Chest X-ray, AP view. Patient: 42 years old, sex M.
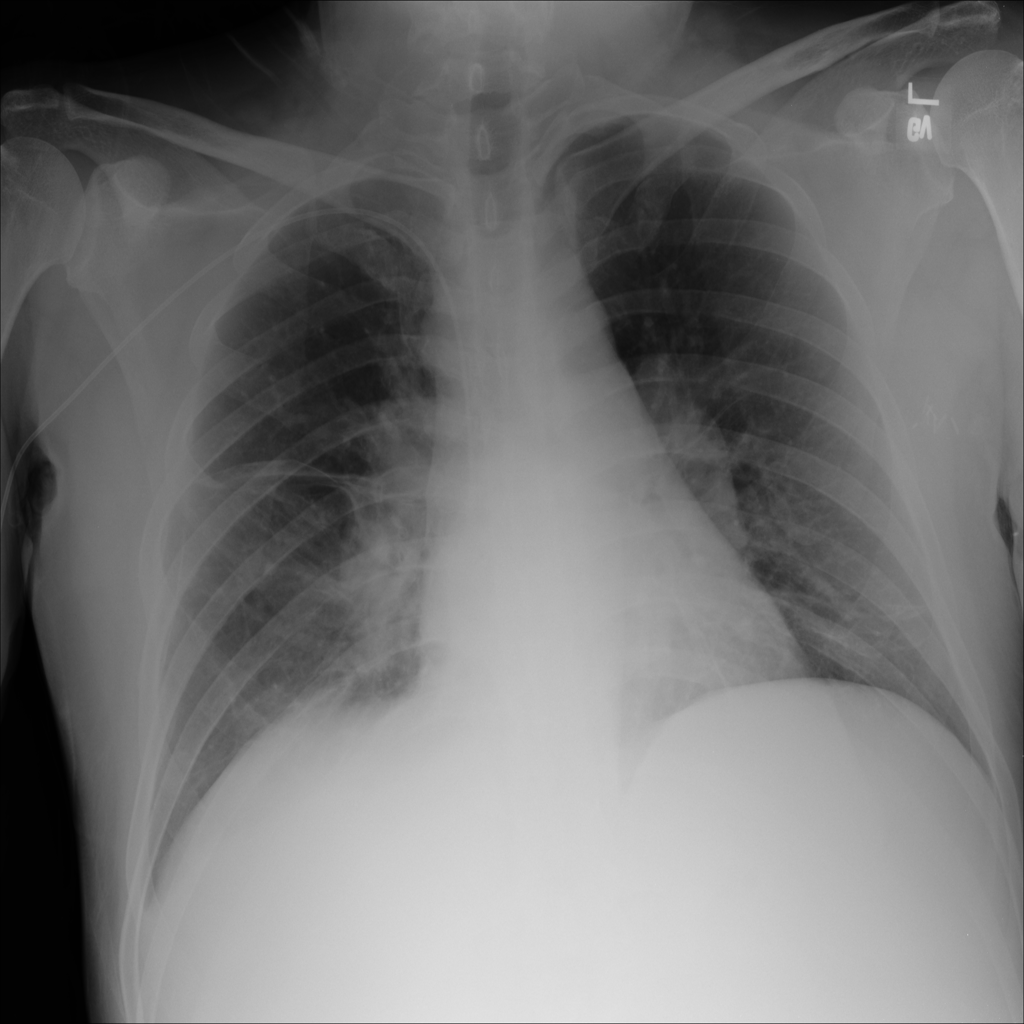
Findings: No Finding